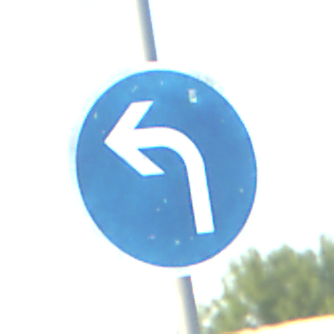
Verkehrszeichen: VorgeschriebeneFahrtrichtungLinks
Umgebung: Outdoor, Beach
Tageszeit: SunriseSunset
Wetter: Clear
Licht: Natural
Jahreszeit: NotSpecified
Kontrast: HighContrast